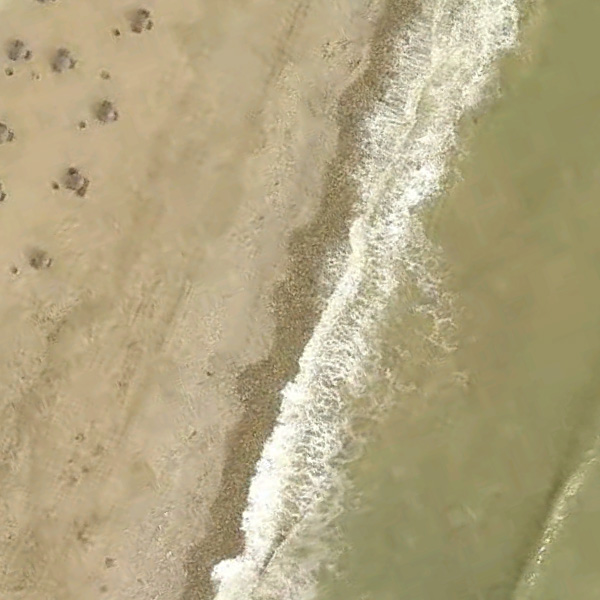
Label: Beach